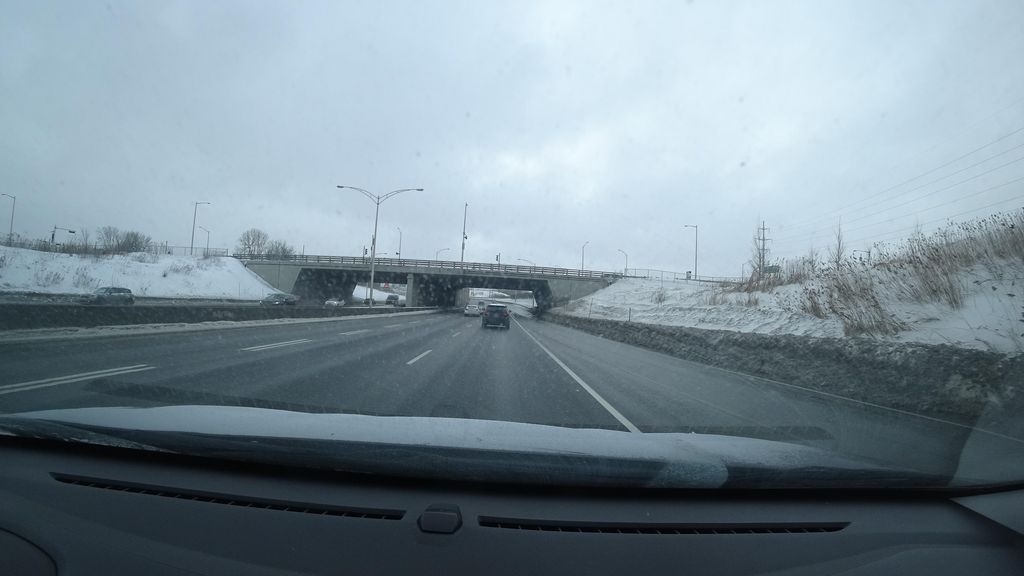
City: quebec_city